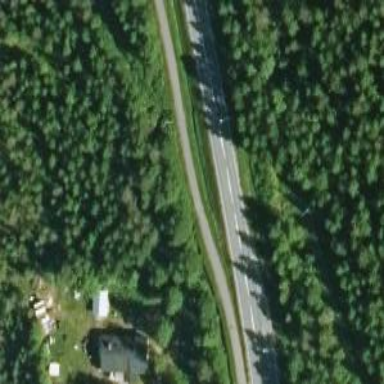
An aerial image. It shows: Asphalt road designated as trunk highway.